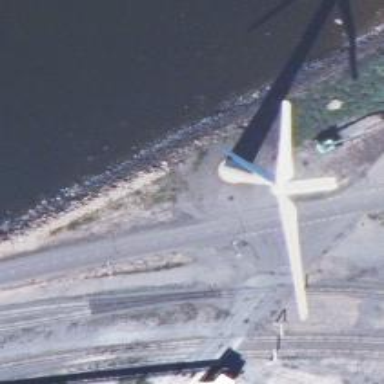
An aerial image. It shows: Wind power generator with wind turbines.